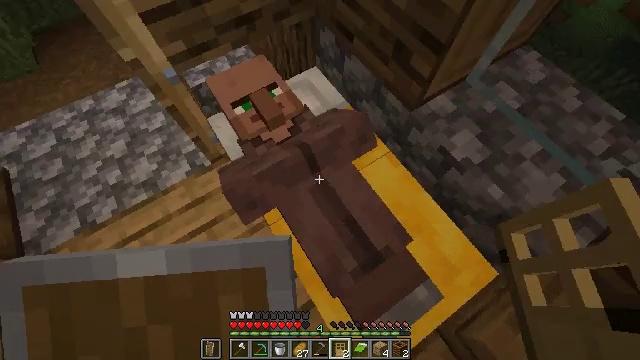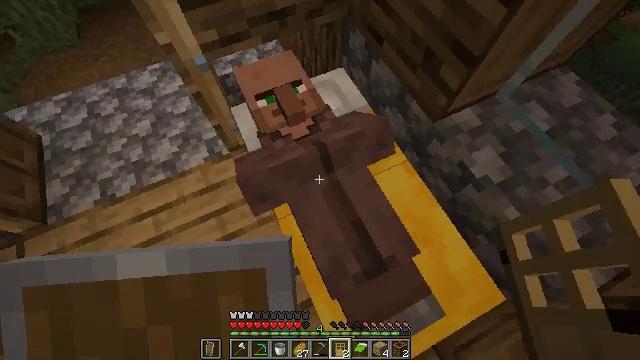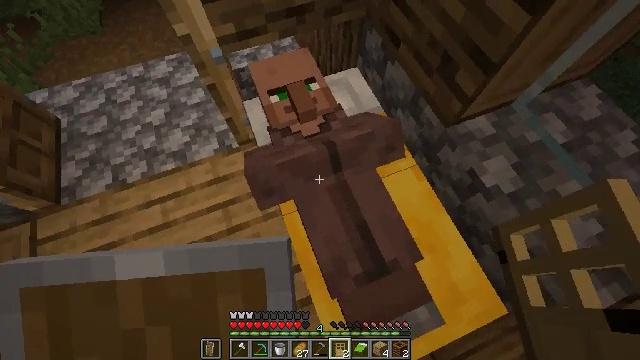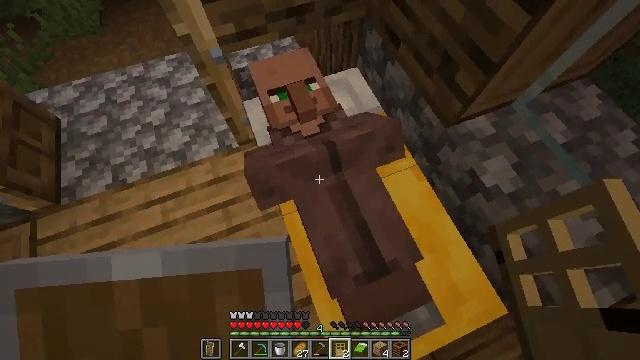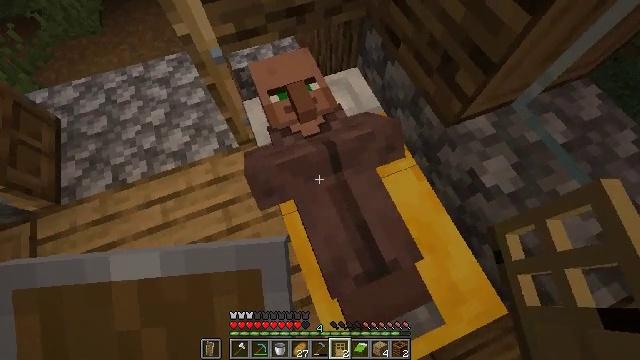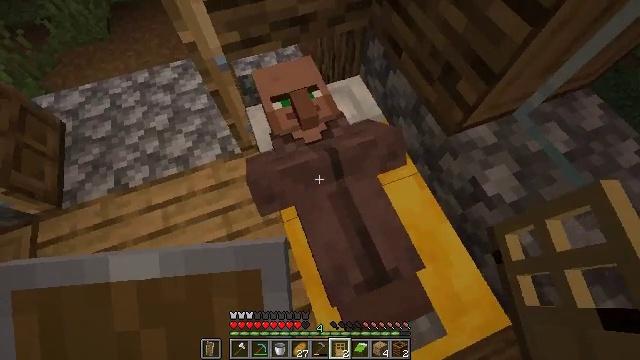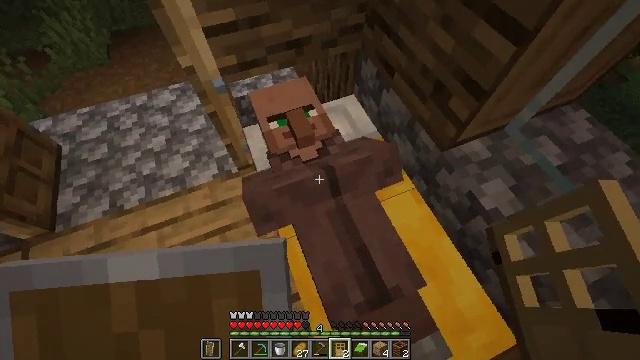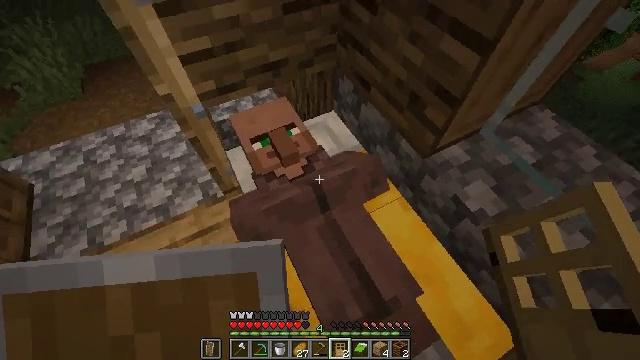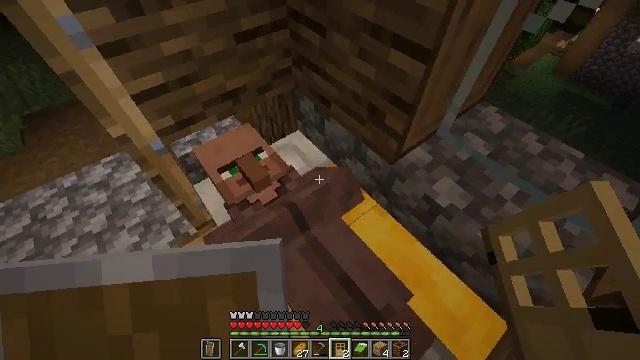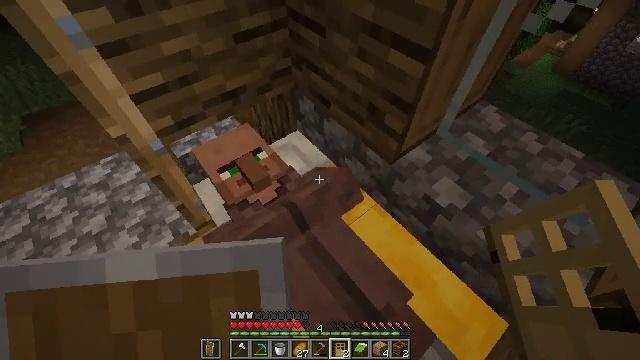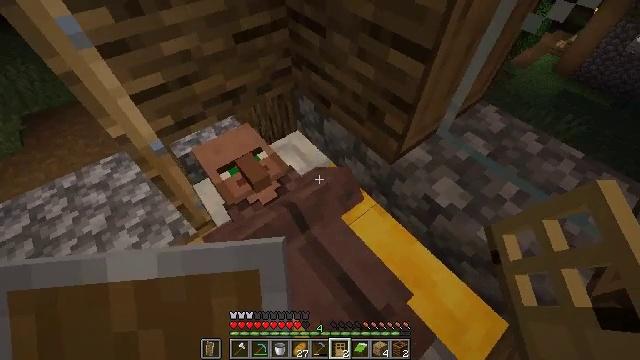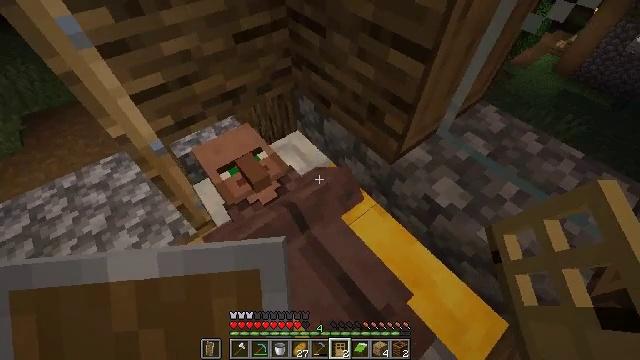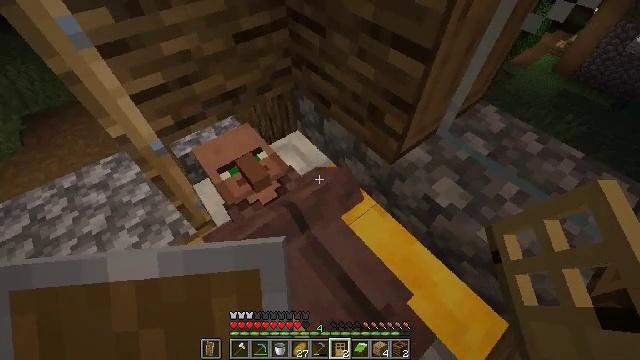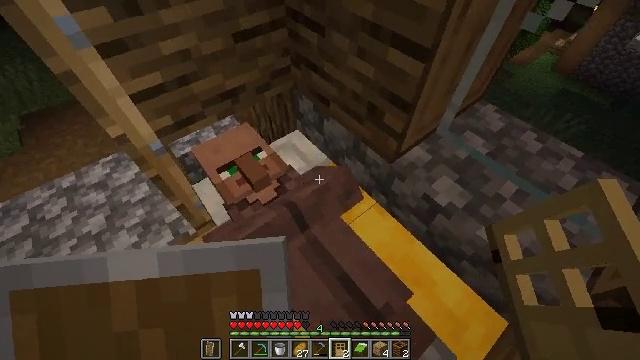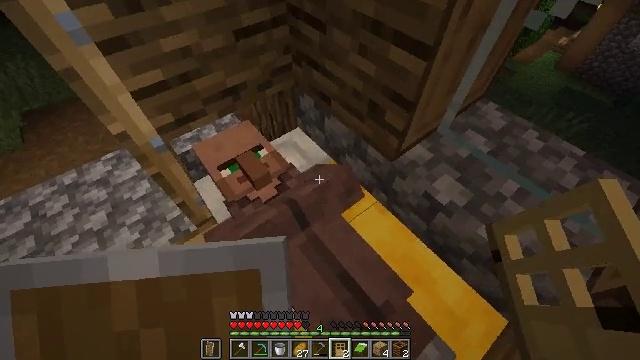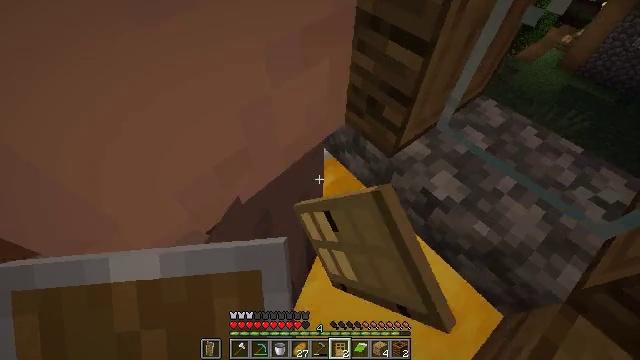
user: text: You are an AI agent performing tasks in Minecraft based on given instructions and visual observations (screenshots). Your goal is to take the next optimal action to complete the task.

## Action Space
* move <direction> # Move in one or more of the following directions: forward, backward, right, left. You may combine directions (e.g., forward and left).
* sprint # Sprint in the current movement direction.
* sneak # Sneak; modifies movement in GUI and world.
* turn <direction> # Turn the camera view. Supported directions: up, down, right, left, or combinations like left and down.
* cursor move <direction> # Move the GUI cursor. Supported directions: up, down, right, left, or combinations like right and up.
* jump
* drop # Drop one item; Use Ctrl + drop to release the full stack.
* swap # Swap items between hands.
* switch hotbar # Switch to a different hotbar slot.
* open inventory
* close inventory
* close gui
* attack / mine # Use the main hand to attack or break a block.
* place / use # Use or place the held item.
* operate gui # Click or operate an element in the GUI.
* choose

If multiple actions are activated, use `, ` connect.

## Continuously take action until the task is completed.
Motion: motion action
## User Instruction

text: Remove an oak door from the inventory.
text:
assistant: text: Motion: turn left
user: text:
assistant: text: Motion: turn left
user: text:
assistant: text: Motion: no_op
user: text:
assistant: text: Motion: no_op
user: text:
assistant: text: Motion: turn up
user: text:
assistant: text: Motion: turn right and up
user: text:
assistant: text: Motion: turn right and up
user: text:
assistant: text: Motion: turn right and up
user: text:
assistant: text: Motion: use / place
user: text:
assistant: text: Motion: use / place
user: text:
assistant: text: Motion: use / place
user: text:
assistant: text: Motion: use / place
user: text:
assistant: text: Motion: no_op
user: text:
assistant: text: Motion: no_op
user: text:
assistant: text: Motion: no_op
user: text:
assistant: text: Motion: turn left
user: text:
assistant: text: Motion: turn left and down
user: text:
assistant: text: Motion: turn left and down
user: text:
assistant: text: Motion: turn left and down
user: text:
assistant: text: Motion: no_op
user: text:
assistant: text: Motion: no_op
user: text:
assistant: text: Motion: no_op
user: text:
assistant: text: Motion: no_op
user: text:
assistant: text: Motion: use / place
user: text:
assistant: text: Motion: use / place
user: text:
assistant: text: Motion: use / place
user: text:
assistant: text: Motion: no_op
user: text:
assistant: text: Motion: no_op
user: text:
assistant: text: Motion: no_op
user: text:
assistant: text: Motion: no_op